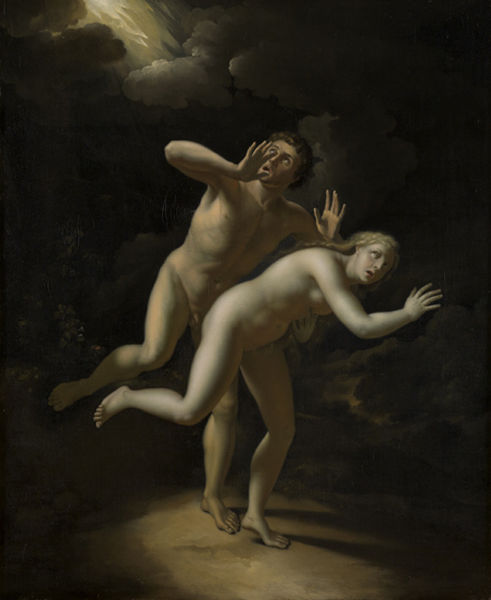
Titel: Die Vertreibung aus dem Paradies
Künstler: Adriaen van der Werff (Kopie?)
Standort: Karlsruhe
Institution: Staatliche Kunsthalle Karlsruhe
Schlagwörter: akt, baum, blätter, dunkel, feuer, fuß, gemälde, gewitter, gott, hand, haut, himmel, kopf, körper, mann, nackt, schatten, weiß, wolken, akte, bäume, gelb, landschaft, menschen, sand, bewegung, braun, brust, busen, finger, frau, haar, hell, licht, mund, nacht, nase, schwarz, szene, blick, weg, wolke, beige, malerei, tanz, blond, jung, arm, arme, augen, bibel, gesicht, mensch, bild, hände, porträt, öl, erde, kalt, strauch, büsche, gebüsch, sonne, boden, dunkelheit, gold, haare, paar, pflanzen, gebeugt, locken, ohren, renaissance, wald, engel, garten, beine, apfel, bein, brüste, füße, düster, zwei, zöpfe, laufen, platz, angst, sturm, unwetter, wetter, dick, weib, zopf, finster, glanz, bauch, glatt, nackte, geschlecht, scham, bedecken, flucht, oben, adam, eva, nacktheit, paradies, penis, keller, erschrecken, flamme, unbekleidet, religion, blitze, flammen, strahlen, ödnis, draußen, nakt, nachts, loch, strafe, fliehen, furcht, rennen, schrecken, blonde, strahl, flüchten, leinwand, gestik, schein, bedrohung, gestus, kerker, finsternis, sündenfall, apokalypse, blitz, fegefeuer, götter, hilfe, zeus, gruselig, versuchung, fall, sturz, gebückt, licheinfall, eden, garden, wut, apoll, zeit, sünde, vertreibung, zorn, donner, adam und eva, lichtschein, garten eden, wegrennen, schutz, lichtkegel, abwehr, abwehren, laufend, schreck, schwrz, pathosformel, menschne, paradis, blaun, verstoßung, erschrocken, schützen, schwin, bewegungen, bloß, gottes, bestürzt, weglaufen, menschheit, bestrafung, aktdarstellung, adam eva, vertreibung aus dem paradies, zornig, abwehrend, himmell, spotlight, vetreibung, eit, fliehend, austreibung, verstoss, bein fuss, rome, vertrieb, paradiesaustreibung, adam und eva vertreibung paradies malerei, weißhäutig, verjagt